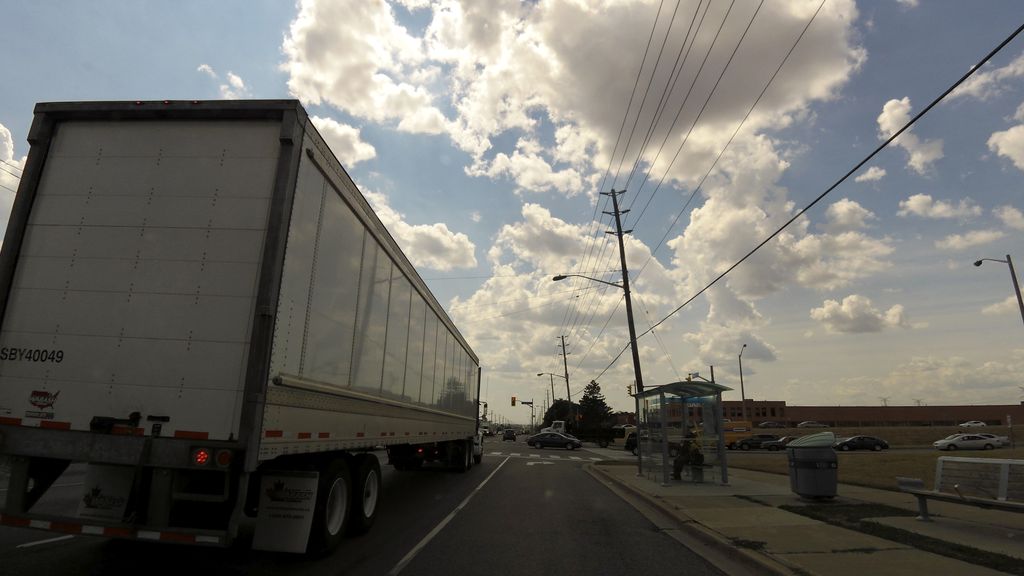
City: toronto